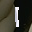
Label: 1